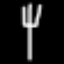
Label: fork